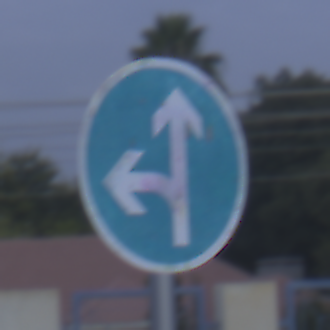
Verkehrszeichen: VorgeschriebeneFahrtrichtungGeradeausOderLinks
Umgebung: Outdoor, Suburban
Tageszeit: SunriseSunset
Wetter: PartlyCloudy
Licht: Natural
Jahreszeit: NotSpecified
Kontrast: LowContrast